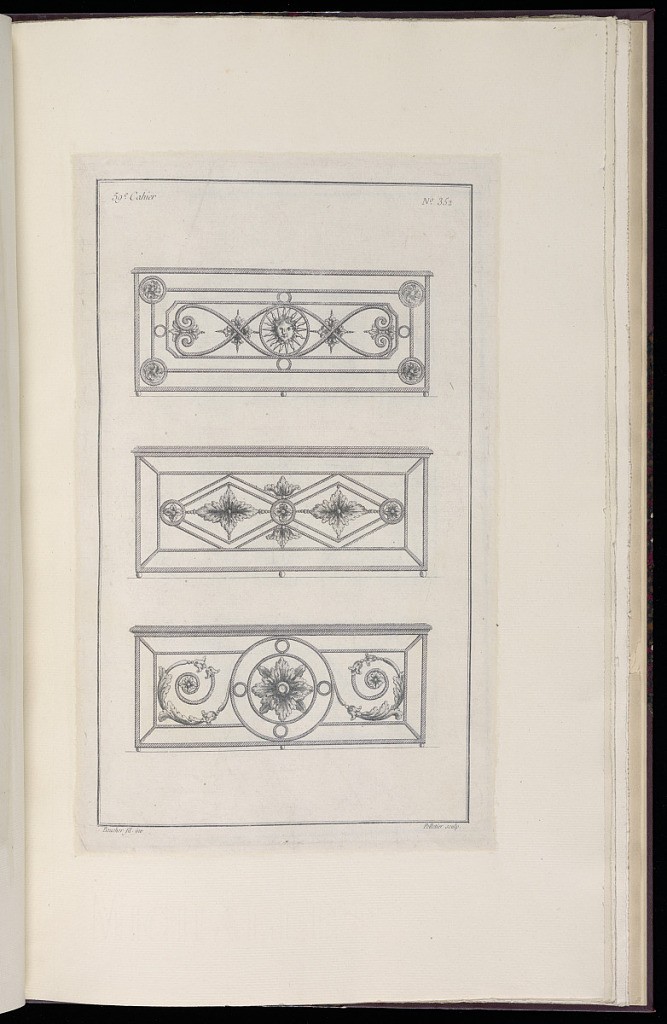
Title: Design for Three Iron Grates
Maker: Juste-François Boucher, French, 1736 – 1782
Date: ca. 1775
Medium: Engraving on off white laid paper
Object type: Print
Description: Designs for three iron grates featuring ornament motifs including mascaron, rosettes, and scrolls. The plate is signed.